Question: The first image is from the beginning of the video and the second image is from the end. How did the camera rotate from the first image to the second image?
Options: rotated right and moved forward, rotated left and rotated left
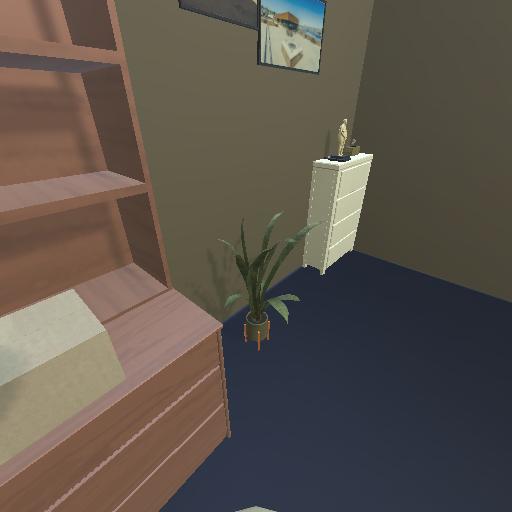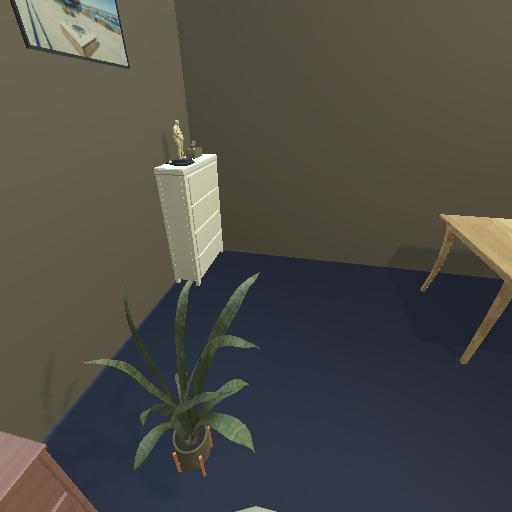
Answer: rotated right and moved forward